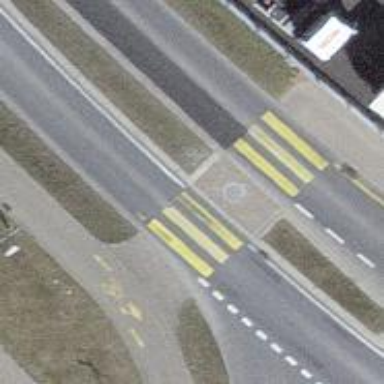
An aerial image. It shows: Marked crossing with pedestrian island.